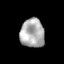
Tissue: skin
Cell type: Epithelial cells
Senescence score: 0.2841
Nuclear area (px): 683
Mean DAPI intensity: 173.051